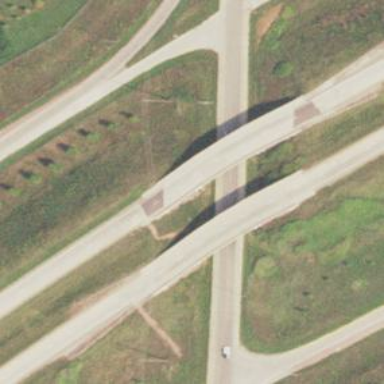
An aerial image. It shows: Motorway bridge with expressway features.